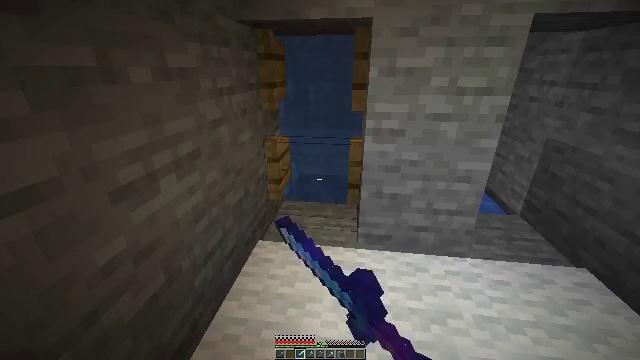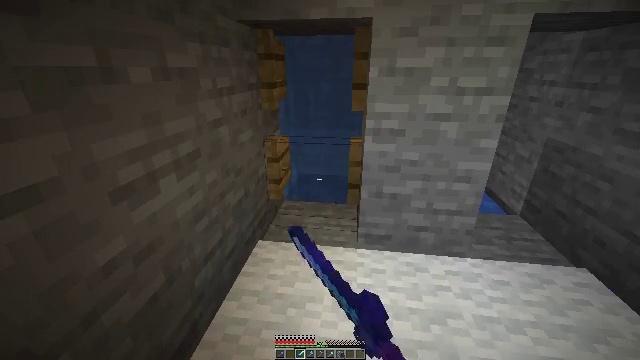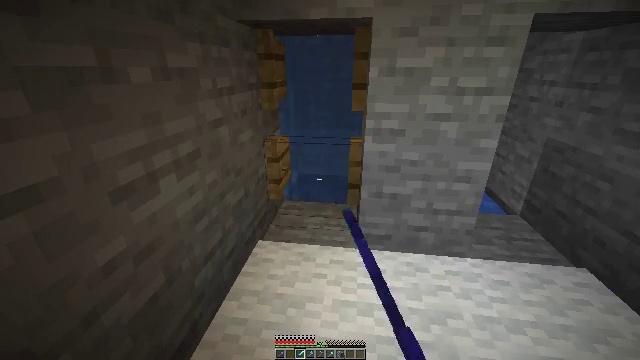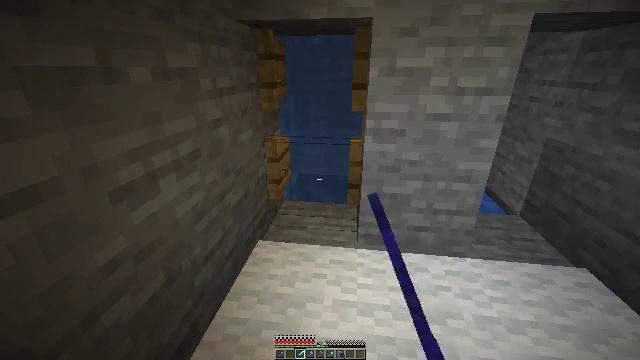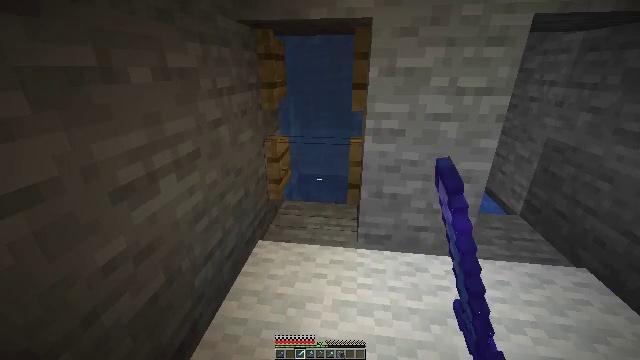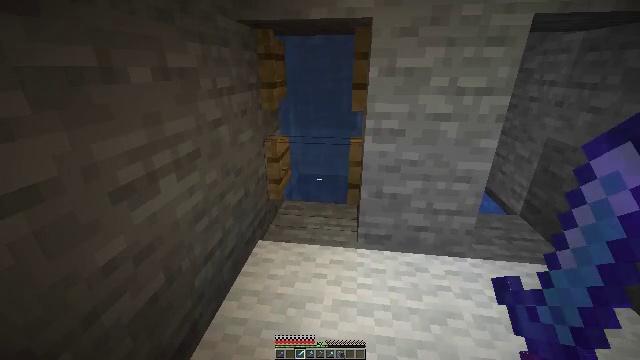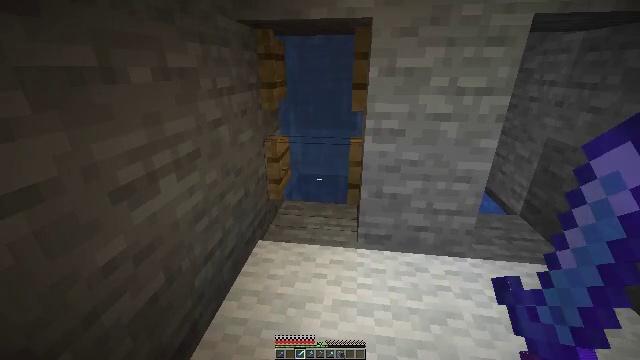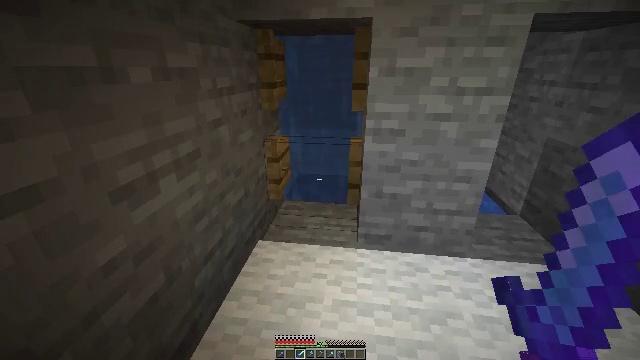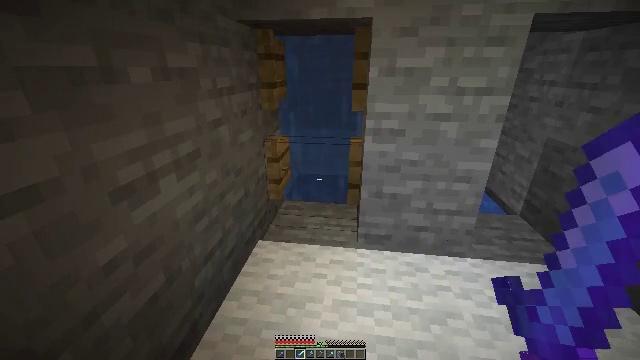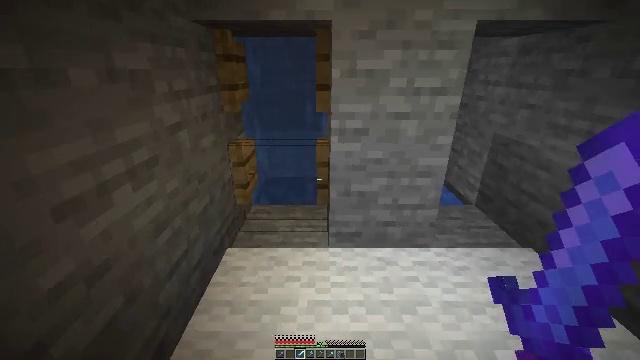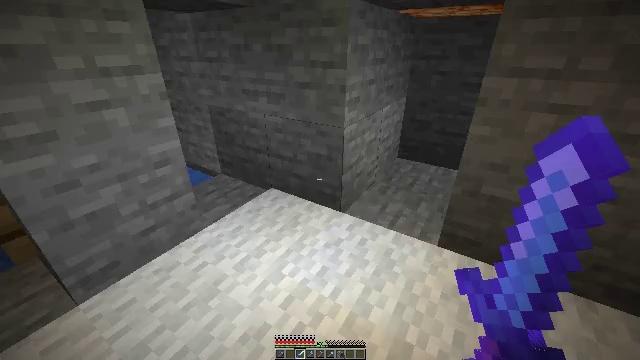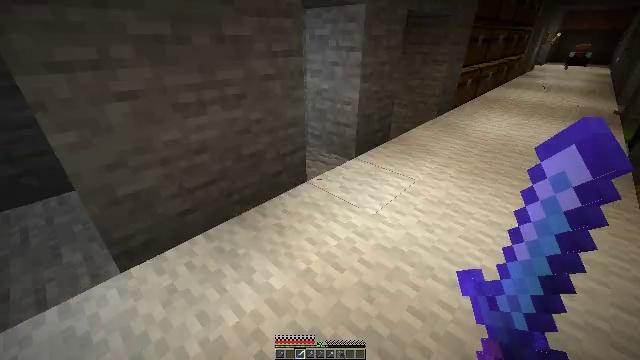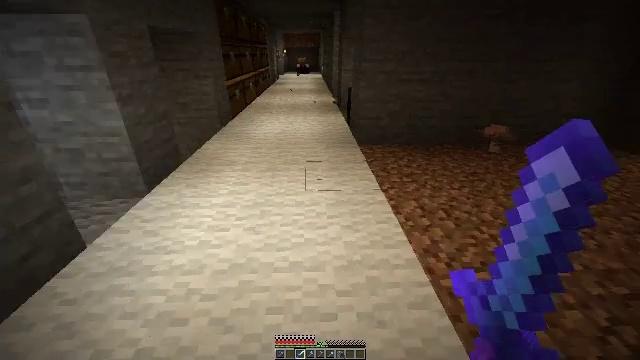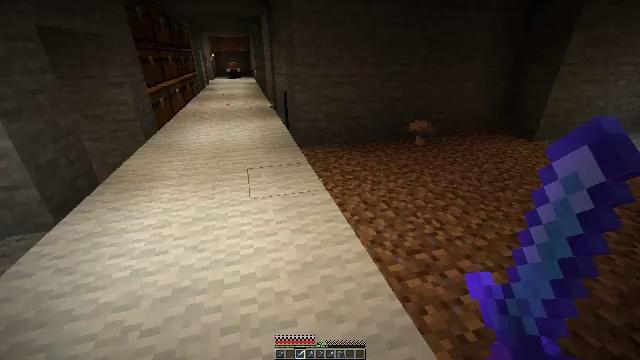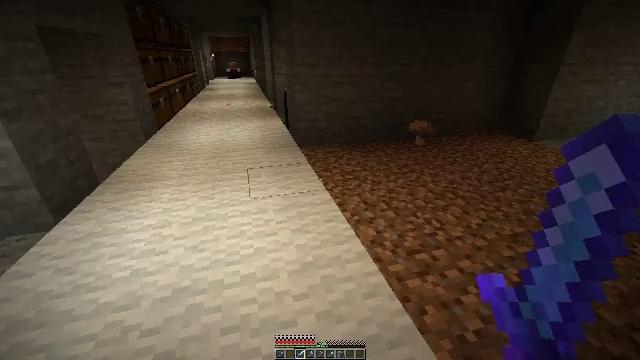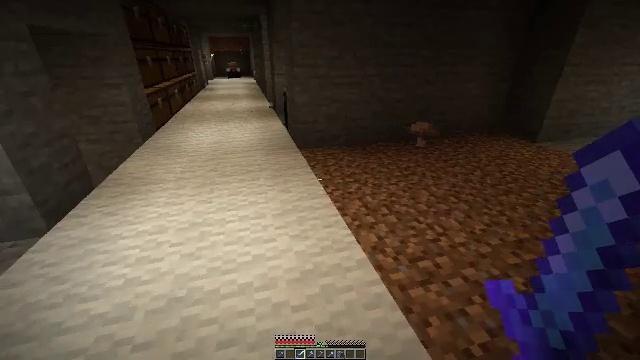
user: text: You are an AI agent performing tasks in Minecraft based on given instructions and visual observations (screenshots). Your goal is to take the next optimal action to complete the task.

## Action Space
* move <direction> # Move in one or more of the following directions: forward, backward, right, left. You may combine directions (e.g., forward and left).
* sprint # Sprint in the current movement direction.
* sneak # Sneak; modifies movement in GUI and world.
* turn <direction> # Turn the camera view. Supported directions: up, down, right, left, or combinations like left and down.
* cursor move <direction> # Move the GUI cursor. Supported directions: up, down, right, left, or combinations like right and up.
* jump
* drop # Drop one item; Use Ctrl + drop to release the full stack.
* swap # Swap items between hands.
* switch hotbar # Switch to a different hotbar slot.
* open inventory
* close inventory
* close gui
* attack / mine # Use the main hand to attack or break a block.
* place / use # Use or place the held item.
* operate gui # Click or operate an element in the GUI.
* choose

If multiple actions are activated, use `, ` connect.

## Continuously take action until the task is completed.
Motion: motion action
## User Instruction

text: Collect vines by mining them.
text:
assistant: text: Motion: use / place
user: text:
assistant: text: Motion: no_op
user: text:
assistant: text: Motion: no_op
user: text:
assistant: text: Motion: no_op
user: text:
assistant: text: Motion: no_op
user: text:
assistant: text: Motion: no_op
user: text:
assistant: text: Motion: no_op
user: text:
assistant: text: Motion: no_op
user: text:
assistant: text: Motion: turn right
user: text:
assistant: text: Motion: turn right and down
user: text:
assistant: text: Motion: turn right and down
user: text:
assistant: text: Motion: turn right and up
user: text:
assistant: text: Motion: turn right
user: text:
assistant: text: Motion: no_op
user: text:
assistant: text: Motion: move forward
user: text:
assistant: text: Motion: move forward
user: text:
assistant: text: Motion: move forward
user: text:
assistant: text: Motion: move forward
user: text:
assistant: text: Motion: move forward
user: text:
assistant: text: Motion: move forward
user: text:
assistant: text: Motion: move forward, turn up
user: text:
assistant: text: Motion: move forward, turn left and up
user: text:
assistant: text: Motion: move forward, turn left and up
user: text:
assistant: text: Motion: move forward, turn left and up
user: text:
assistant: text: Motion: move forward
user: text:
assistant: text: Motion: move forward
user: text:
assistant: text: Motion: move forward
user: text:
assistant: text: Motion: move forward
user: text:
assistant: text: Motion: move forward
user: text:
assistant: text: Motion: move forward